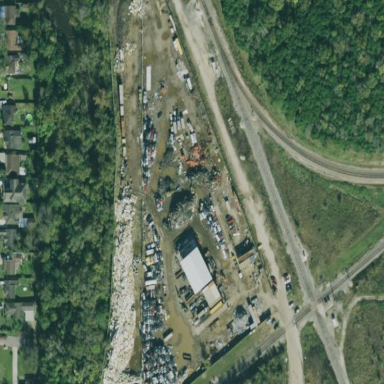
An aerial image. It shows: Industrial area featuring recycling center.